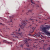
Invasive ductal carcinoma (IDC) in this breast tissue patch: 0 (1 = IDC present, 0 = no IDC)